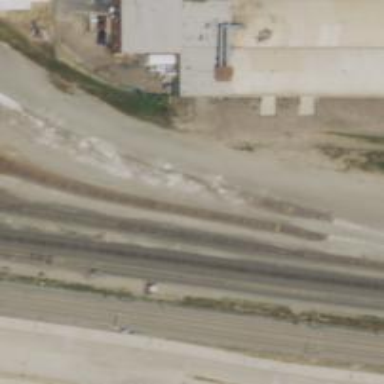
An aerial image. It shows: Railway spur service.